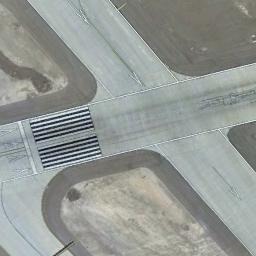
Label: runway